Field crop: maize
Growth stage: 2
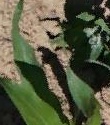
Species: maize